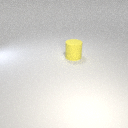
large yellow rubber cylinder